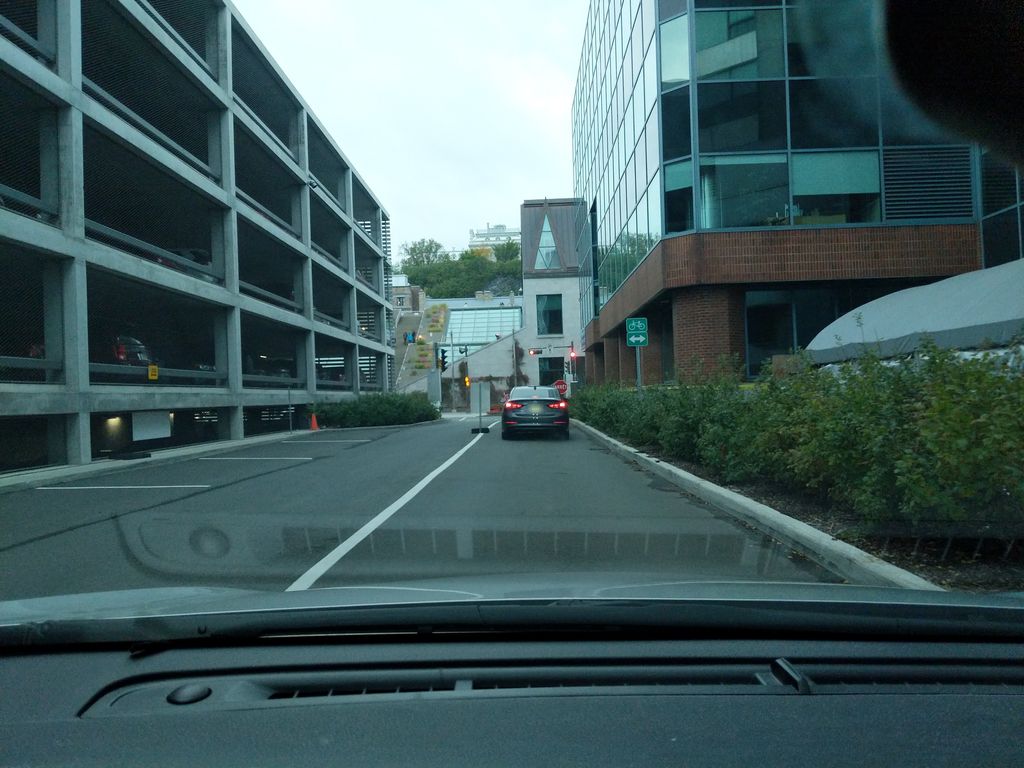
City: quebec_city